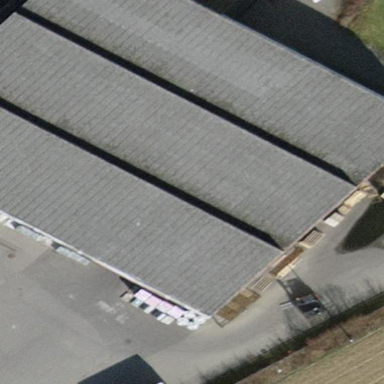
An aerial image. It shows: Warehouse.